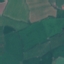
Land use / land cover: Pasture